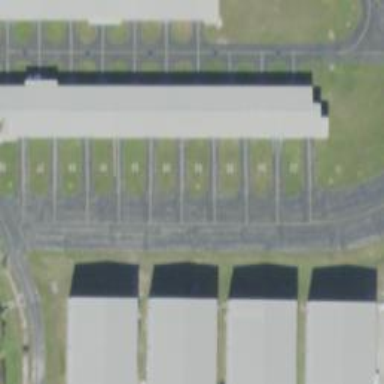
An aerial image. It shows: Image of taxiway at airport.